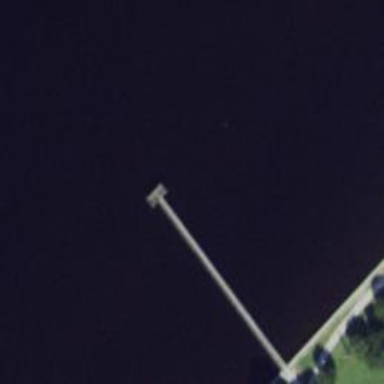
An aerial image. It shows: Man-made pier.